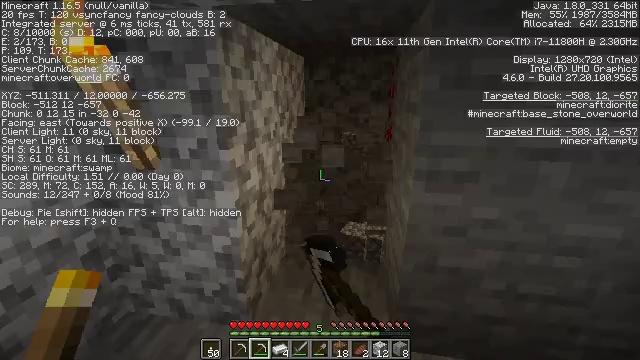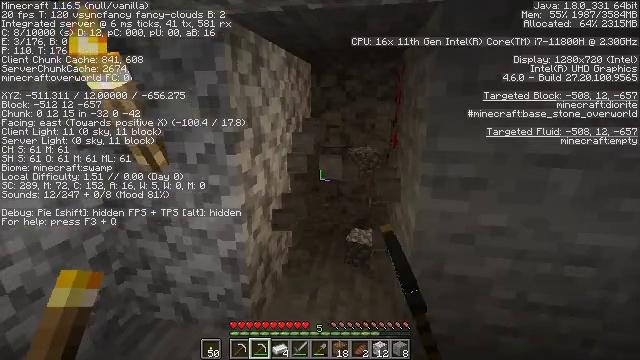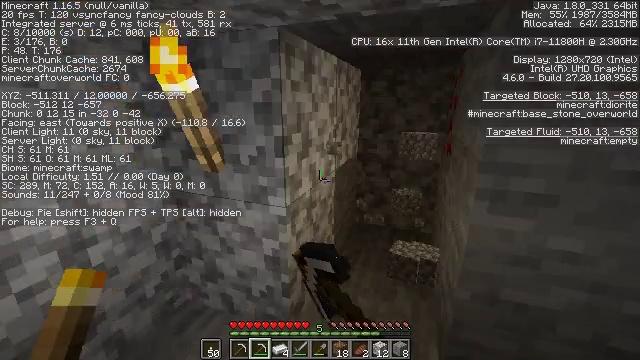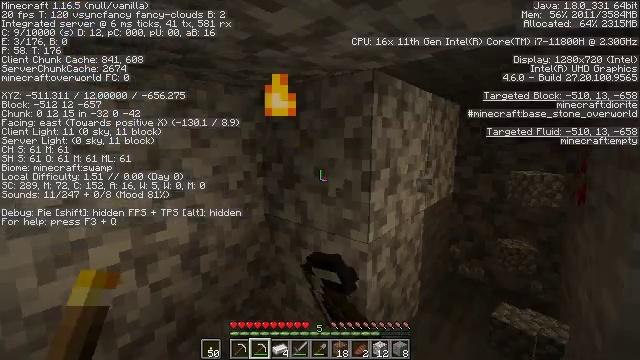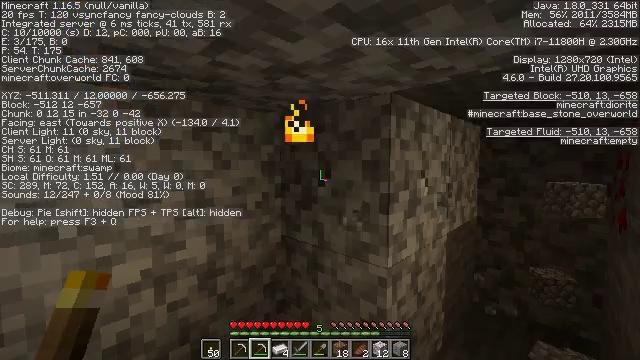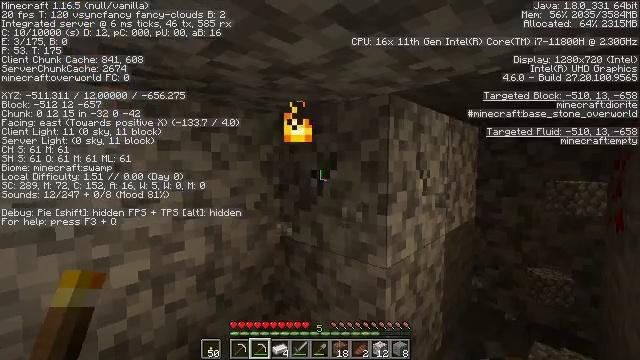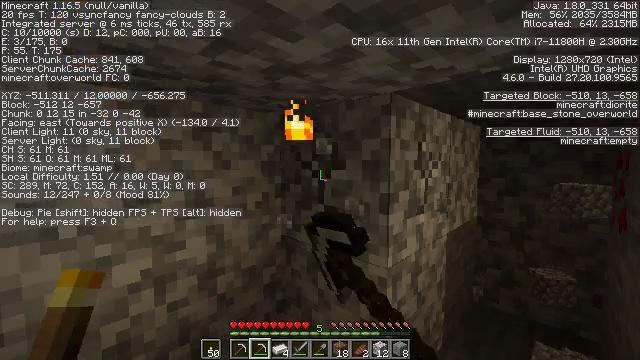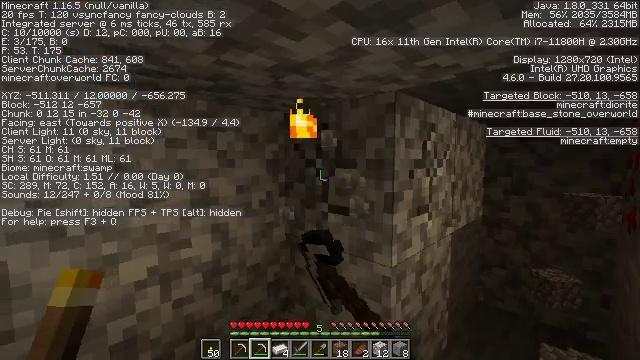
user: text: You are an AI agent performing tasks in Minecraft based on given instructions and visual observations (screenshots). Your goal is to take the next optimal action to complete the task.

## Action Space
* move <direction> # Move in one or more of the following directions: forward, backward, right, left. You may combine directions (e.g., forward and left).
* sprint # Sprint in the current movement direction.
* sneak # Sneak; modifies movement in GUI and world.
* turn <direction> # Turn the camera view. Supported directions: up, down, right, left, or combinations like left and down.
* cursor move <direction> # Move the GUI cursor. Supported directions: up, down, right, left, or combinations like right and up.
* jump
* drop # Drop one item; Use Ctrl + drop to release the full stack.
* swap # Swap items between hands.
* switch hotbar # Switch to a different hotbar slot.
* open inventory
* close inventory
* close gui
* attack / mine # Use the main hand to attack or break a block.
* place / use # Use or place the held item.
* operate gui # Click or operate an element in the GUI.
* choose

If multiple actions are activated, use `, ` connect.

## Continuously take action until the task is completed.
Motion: motion action
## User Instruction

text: Gather the wall torch from the wall.
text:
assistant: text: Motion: turn left and up, attack / mine
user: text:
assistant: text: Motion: turn left and up, attack / mine
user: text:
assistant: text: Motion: turn left and up, attack / mine
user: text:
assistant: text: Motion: turn left and up, attack / mine
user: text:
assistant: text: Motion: attack / mine
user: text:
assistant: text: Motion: attack / mine
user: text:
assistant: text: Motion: attack / mine
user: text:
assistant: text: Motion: attack / mine